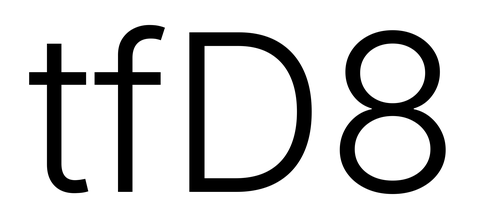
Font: Inter_Light